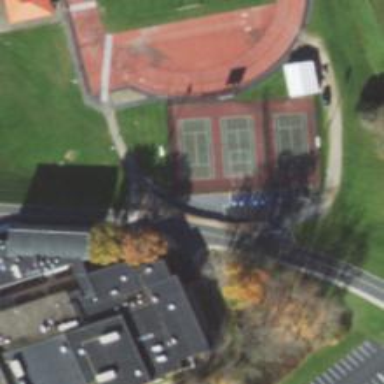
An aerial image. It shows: Tennis court on pitch designated for leisure land.